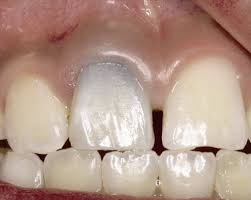
Condition: Tooth Discoloration